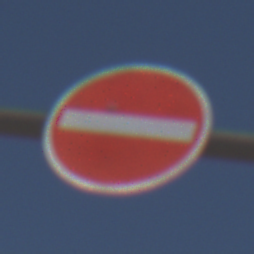
Verkehrszeichen: VerbotDerEinfahrt
Umgebung: Outdoor, RoadRail
Tageszeit: Midday
Wetter: Clear
Licht: Natural
Jahreszeit: Summer
Kontrast: HighContrast